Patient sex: M
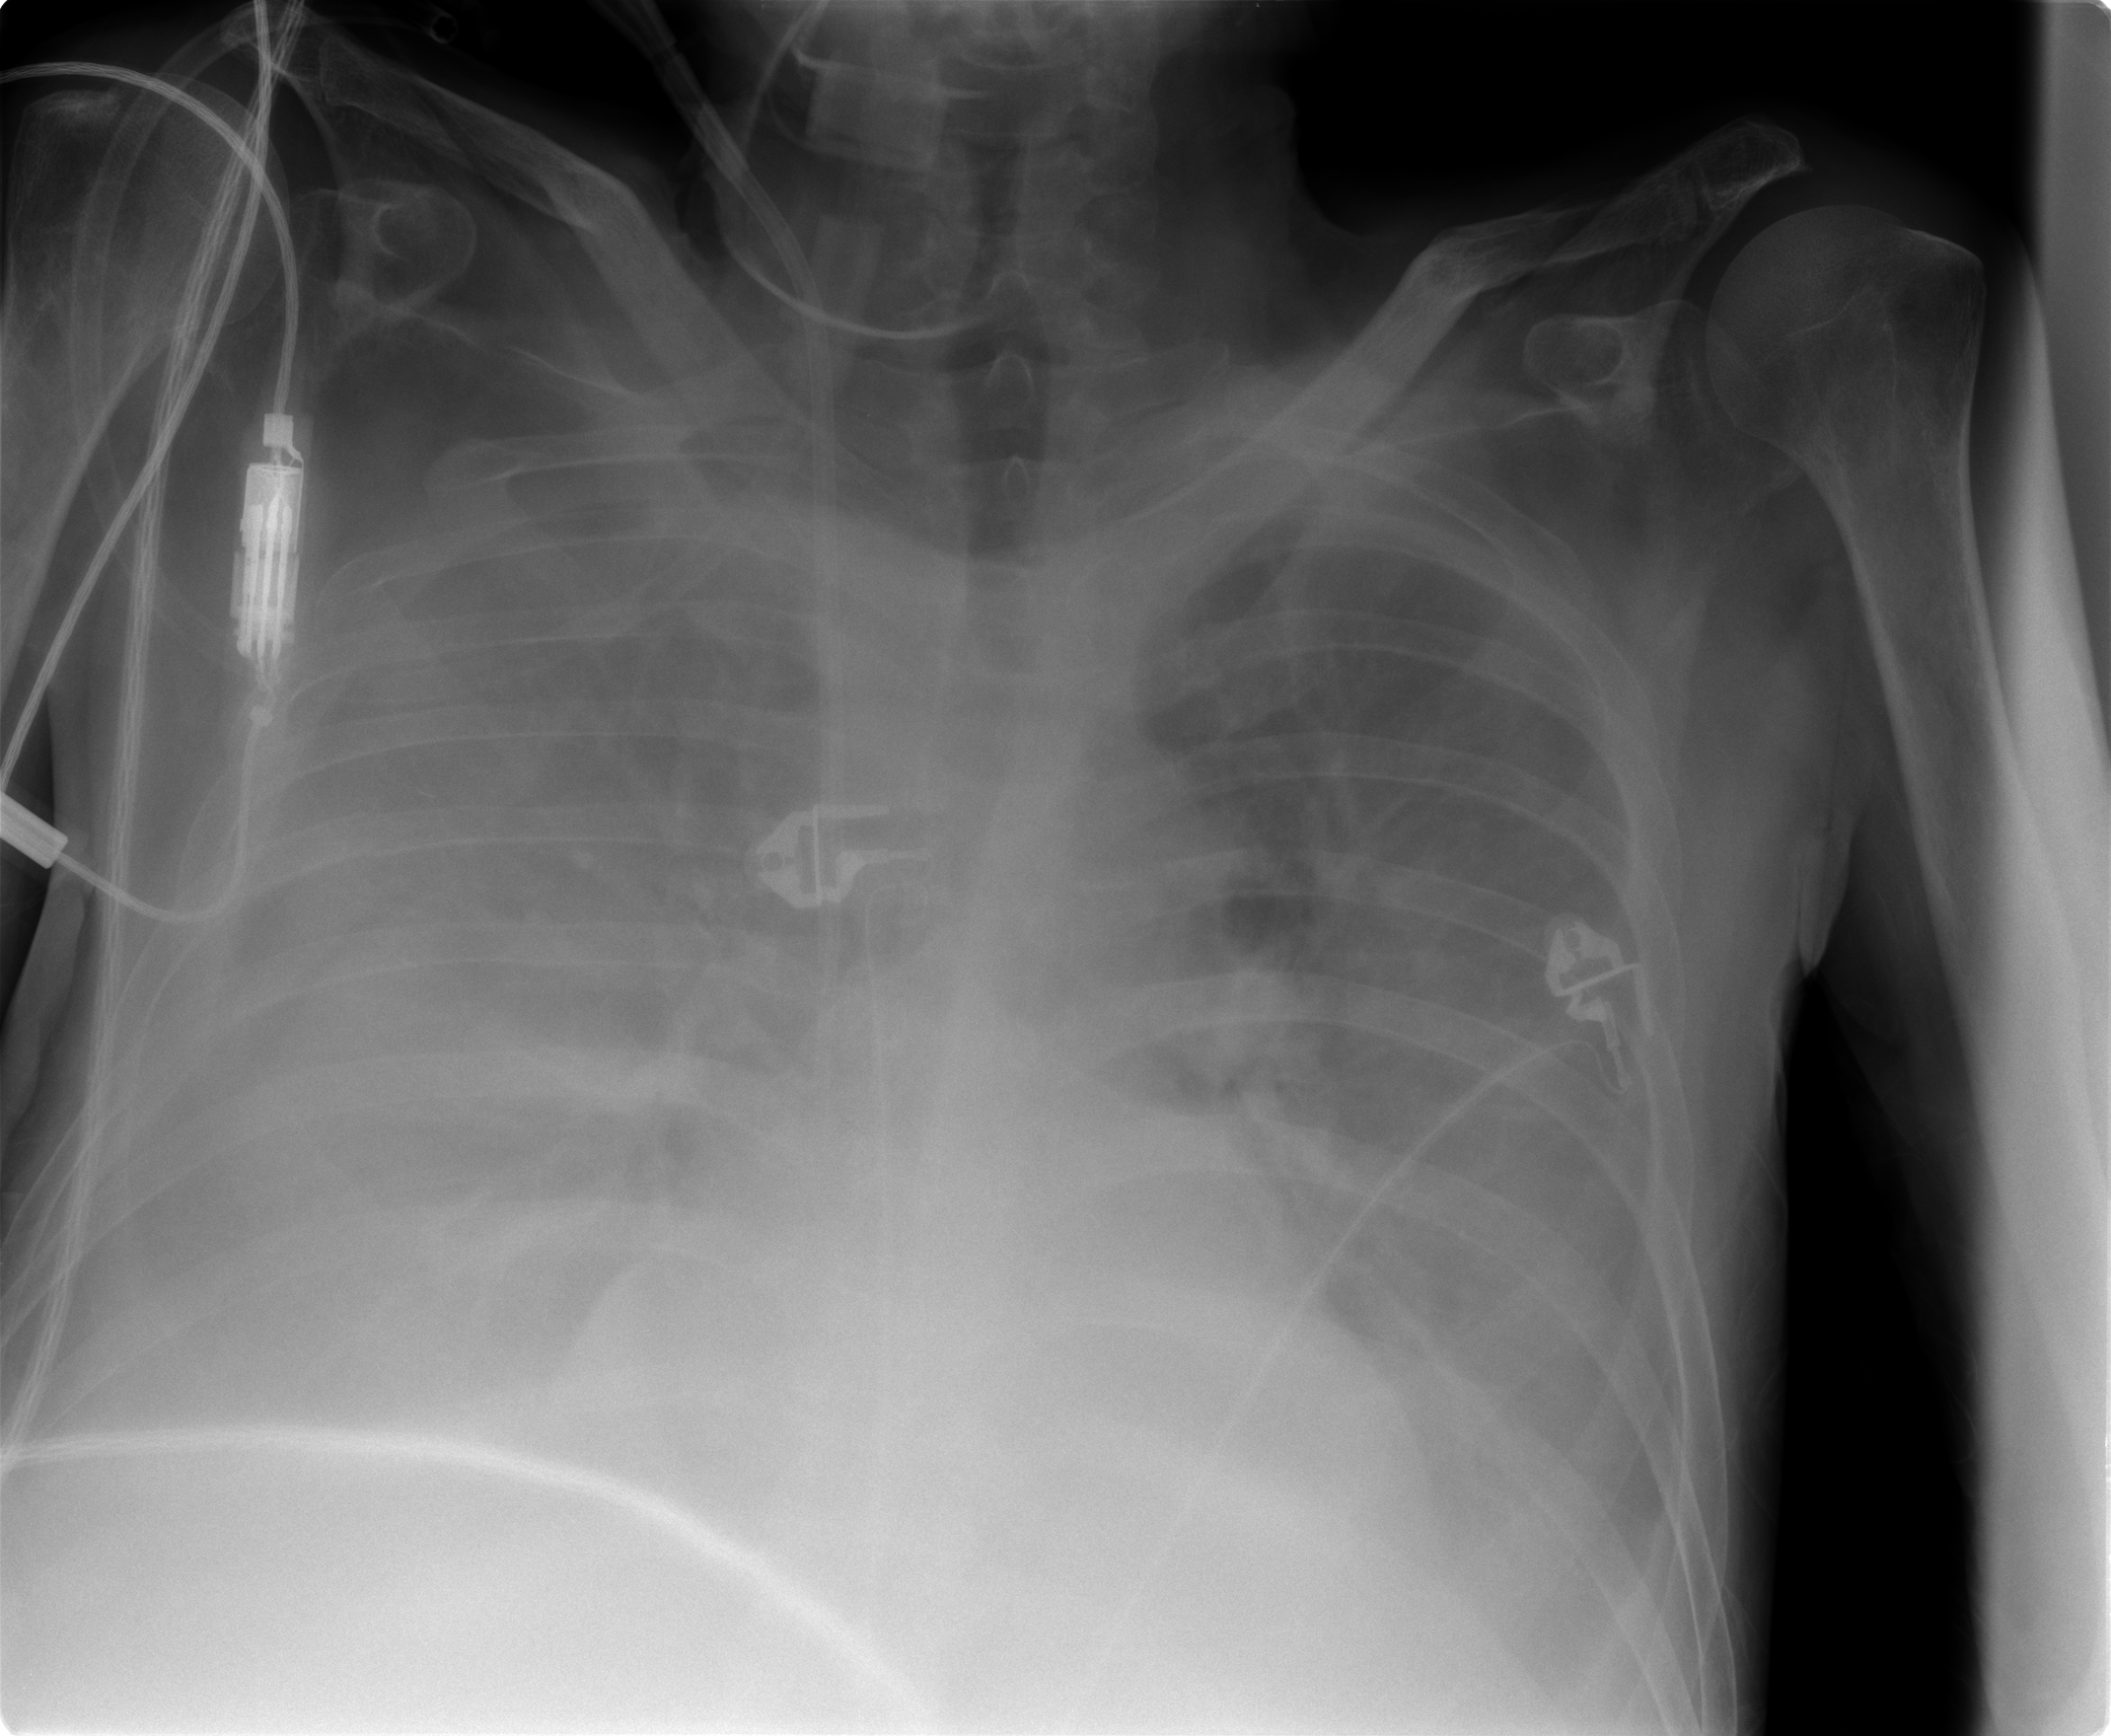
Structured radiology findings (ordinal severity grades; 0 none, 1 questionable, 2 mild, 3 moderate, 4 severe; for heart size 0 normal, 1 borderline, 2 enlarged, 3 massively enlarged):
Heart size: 0
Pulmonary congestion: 2
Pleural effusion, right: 4
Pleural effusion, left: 4
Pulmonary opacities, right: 1
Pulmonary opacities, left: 1
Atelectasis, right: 3
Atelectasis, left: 3